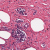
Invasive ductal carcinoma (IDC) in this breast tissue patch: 0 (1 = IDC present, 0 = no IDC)